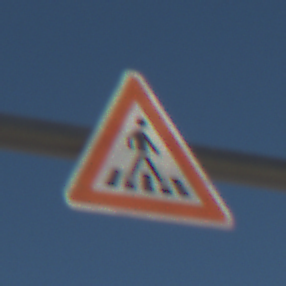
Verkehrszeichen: FussgaengerueberwegLinks
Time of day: Midday
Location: Outdoor (Nature)
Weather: Clear
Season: Summer
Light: Natural